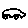
Label: car